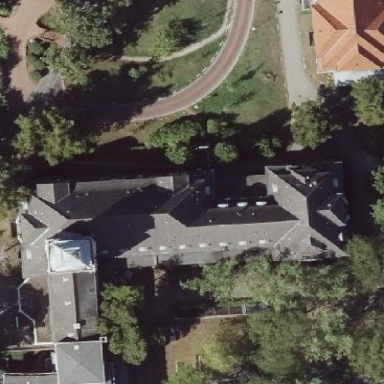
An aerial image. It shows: Hospital building.